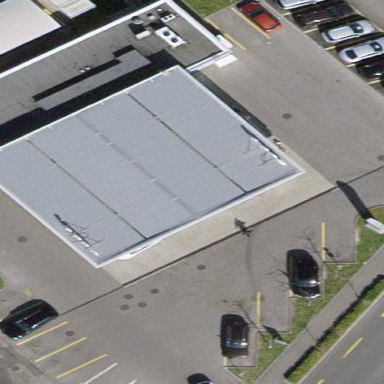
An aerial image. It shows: Fuel station building.